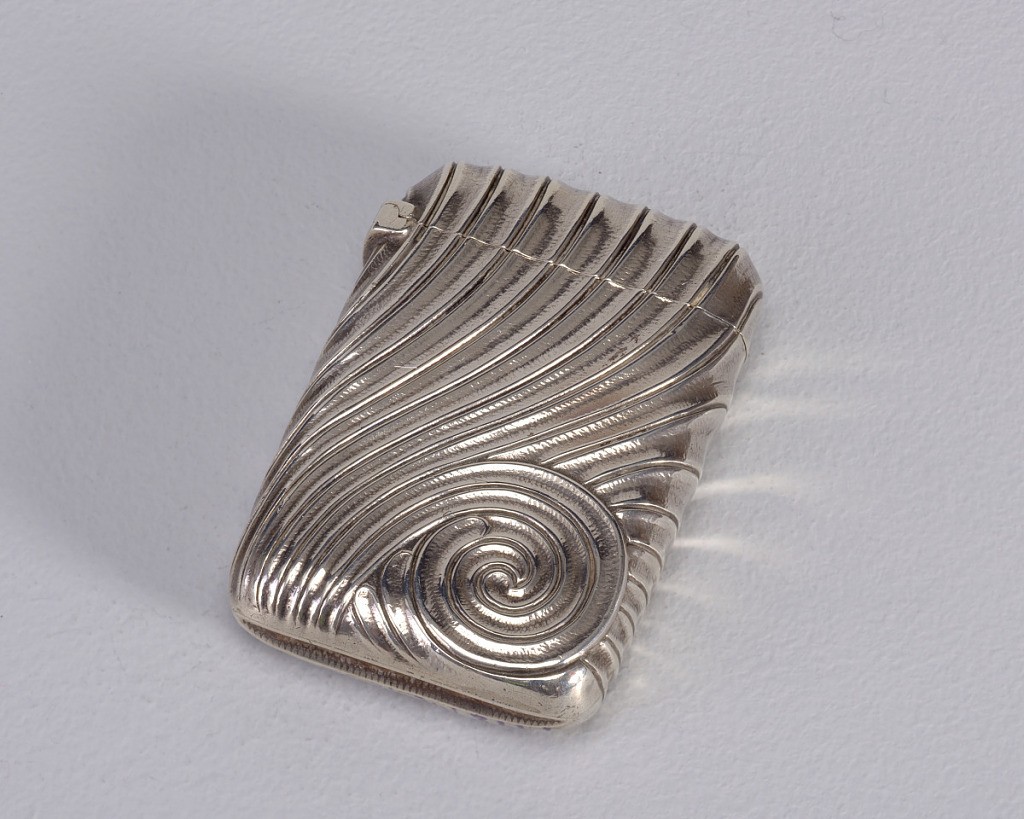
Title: Spiral Motif
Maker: Gorham Manufacturing Company, Providence, Rhode Island, USA, founded 1818
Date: copyrighted 1888
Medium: Silver
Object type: Matchsafe
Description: Rectangular, curved sides and corners, featuring undulating lines with spiral motif in lower right corner, identical motifs on reverse, spiral is situated on lower left. Lid hinged on side. Striker on bottom.